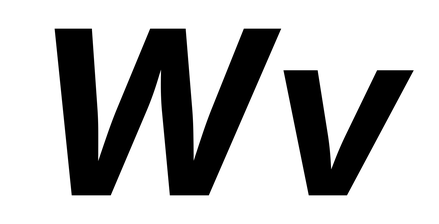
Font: Inter-Italic_Bold_Italic